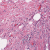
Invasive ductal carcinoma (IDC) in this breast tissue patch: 1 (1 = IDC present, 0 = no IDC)